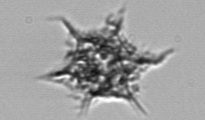
Label: Dictyocha